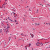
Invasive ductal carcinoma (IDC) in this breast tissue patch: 0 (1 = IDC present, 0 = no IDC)